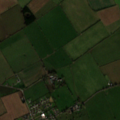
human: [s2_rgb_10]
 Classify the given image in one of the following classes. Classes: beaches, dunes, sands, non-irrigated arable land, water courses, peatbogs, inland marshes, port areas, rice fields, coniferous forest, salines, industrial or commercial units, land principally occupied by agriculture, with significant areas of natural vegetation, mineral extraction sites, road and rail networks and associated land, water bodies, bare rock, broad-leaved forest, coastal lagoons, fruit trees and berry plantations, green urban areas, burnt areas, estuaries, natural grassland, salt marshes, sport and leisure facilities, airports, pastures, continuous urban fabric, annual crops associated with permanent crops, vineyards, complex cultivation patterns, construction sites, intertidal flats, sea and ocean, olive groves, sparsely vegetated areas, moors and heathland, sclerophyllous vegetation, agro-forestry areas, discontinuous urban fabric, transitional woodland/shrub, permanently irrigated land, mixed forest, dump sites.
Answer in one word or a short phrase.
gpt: non-irrigated arable land, pastures